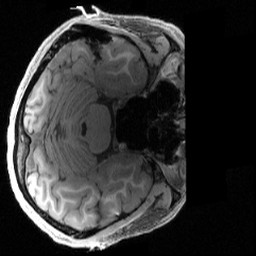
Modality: T1w
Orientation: axial
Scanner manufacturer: siemens
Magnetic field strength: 3 T
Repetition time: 2.4 s
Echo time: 0.00222 s